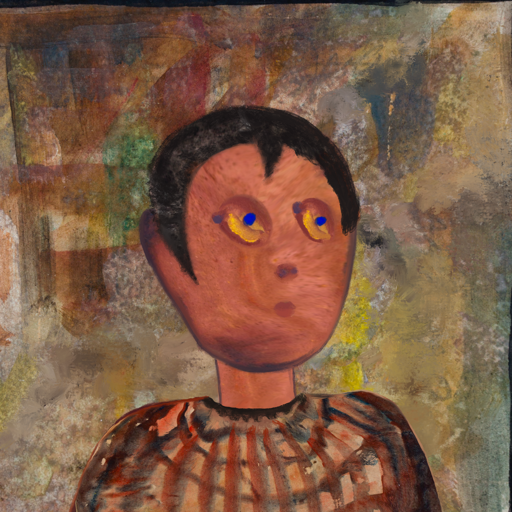
Background: Mosgoul, Head And Neck Side: Mother_And_Son_Mother, Face Side: Mother_And_Son_Son, Bust: Orphan, Hair Side: Roy_Bahadur, Head Accessory: Blank, Second Necklace: Blank, Necklace: Blank, Baby: Blank